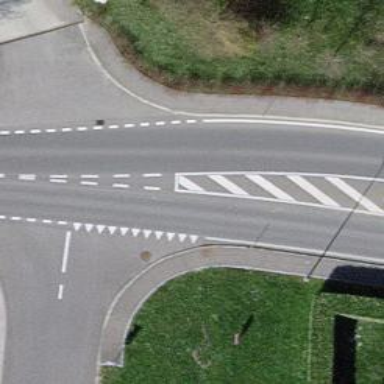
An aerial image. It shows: Secondary road with asphalt surface.